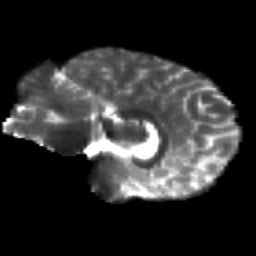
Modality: T2w
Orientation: sagittal
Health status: healthy
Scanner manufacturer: siemens
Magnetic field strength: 3 T
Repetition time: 12 s
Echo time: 0.092 s